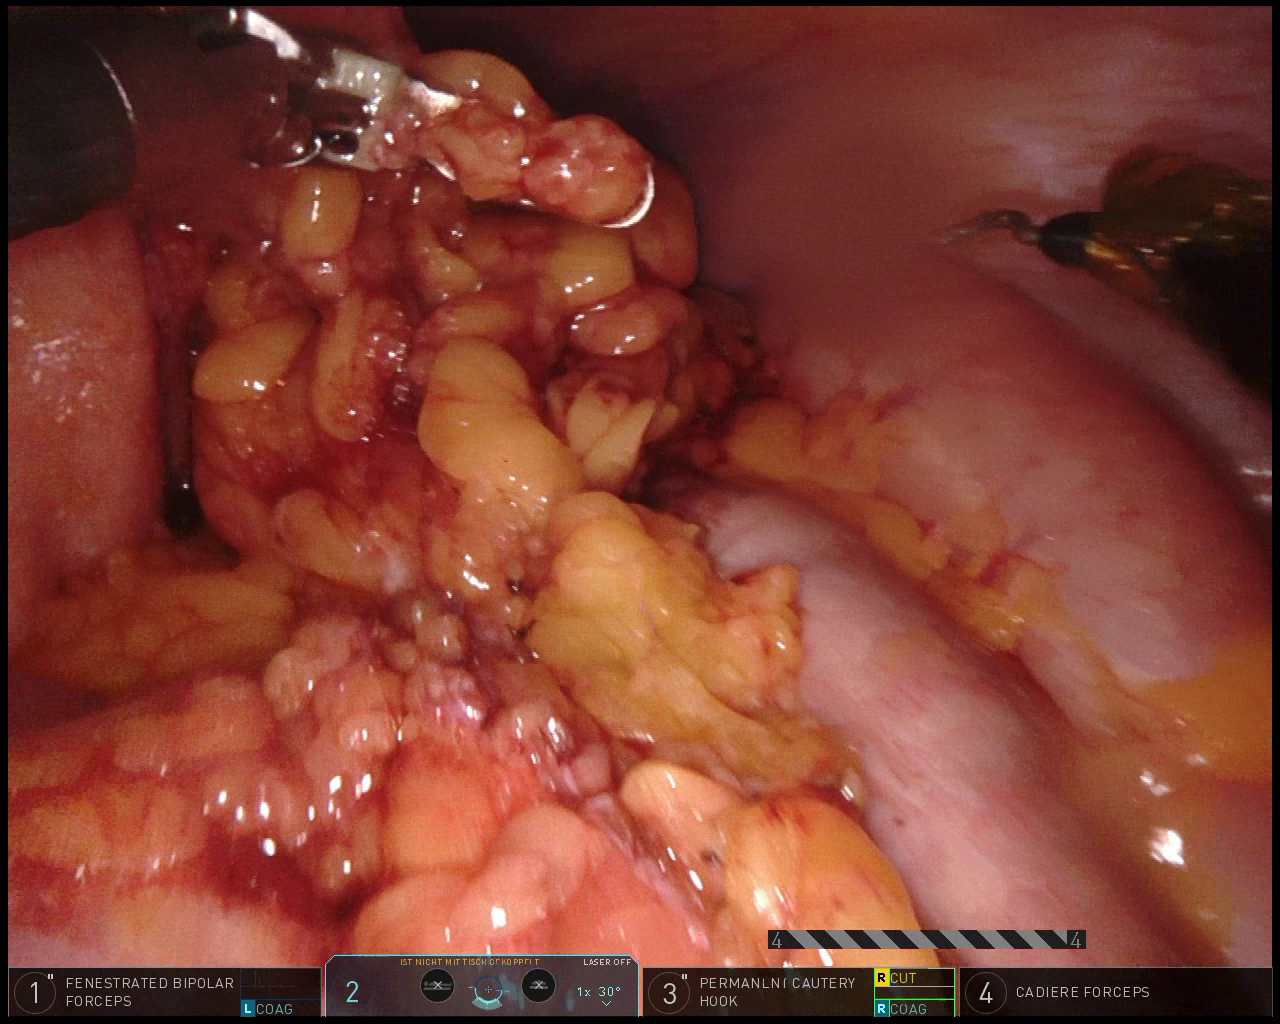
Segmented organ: abdominal_wall
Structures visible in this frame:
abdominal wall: yes
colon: yes
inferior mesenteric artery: no
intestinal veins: no
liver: no
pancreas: no
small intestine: no
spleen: no
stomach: yes
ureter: no
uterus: no
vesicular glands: no